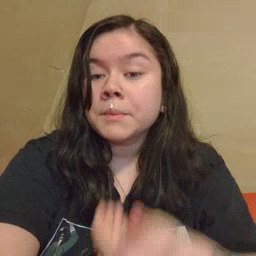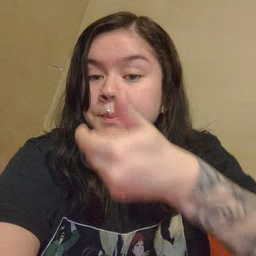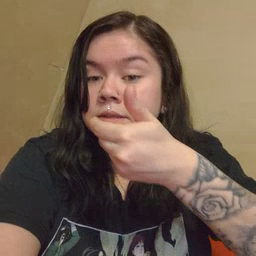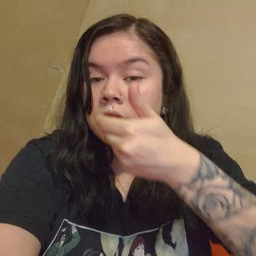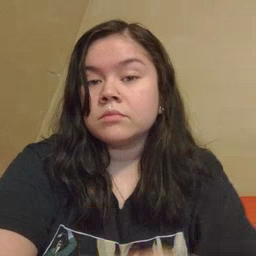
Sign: pizza